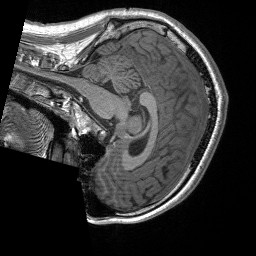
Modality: T1w
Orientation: sagittal
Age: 22
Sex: male
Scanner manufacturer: siemens
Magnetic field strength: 3 T
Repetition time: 1.56 s
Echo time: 0.00207 s